Interaction volume radius: 10 \u00c5
Interaction volume height: 15 \u00c5
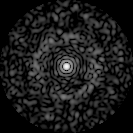
Disorder parameter: 0.8395